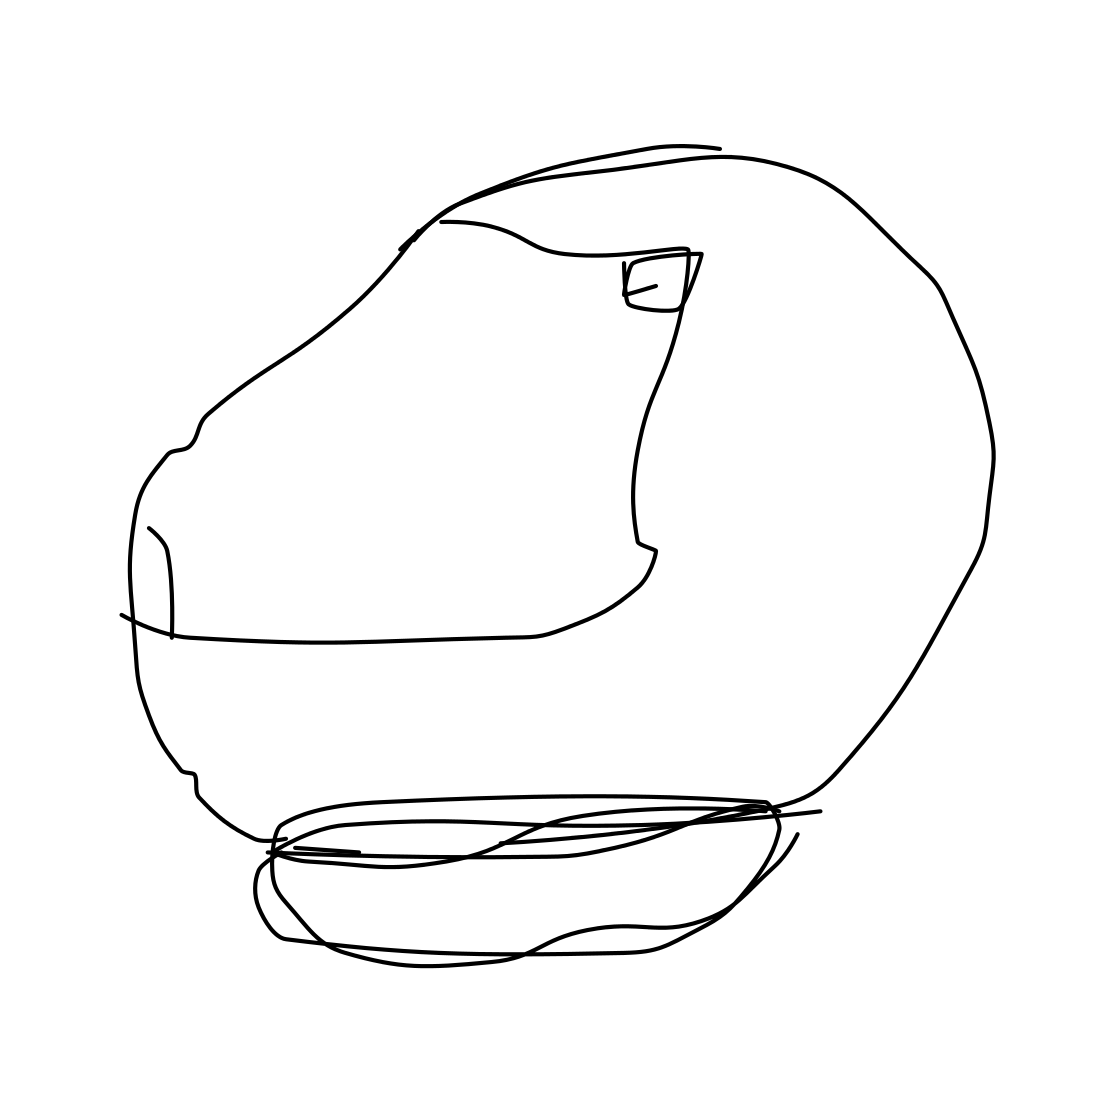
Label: helmet